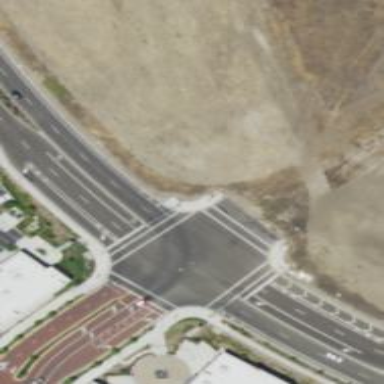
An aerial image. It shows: Marked road crossing.